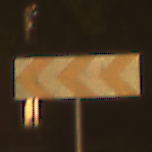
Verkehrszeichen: RichtungstafelnInKurvenGrossRechts
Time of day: Night
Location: Outdoor (Urban)
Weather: Clear
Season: NotSpecified
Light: Artificial